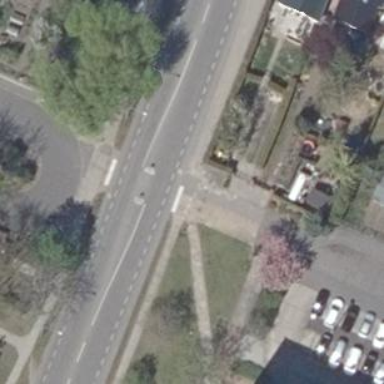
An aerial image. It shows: Traffic calming island.